Question: I am using a view to add a customized divider to listview.
I have a problem,I want to hide the divider which comes before the first list item.
Any suggestions how to do this?

I don't want that divider over first item (Akshay) should be visible.
Help me. Here is my code.
'''
<?xml version="1.0" encoding="utf-8"?>
<RelativeLayout xmlns:android="http://schemas.android.com/apk/res/android"
android:layout_width="fill_parent"
android:layout_height="wrap_content"
android:orientation="horizontal"
android:padding="5dip" >
<View
android:layout_width="fill_parent"
android:layout_height="1dp"
android:layout_marginLeft="10dp"
android:layout_marginRight="10dp"
android:layout_marginTop="0dp"
android:background="@android:color/darker_gray"/>
<!-- ListRow Left side Thumbnail image -->
<LinearLayout
android:id="@+id/thumbnail"
android:layout_width="wrap_content"
android:layout_height="wrap_content"
android:layout_alignParentLeft="true"
android:layout_marginRight="5dip"
android:padding="3dip" >
<ImageView
android:id="@+id/user_dp"
android:contentDescription="@string/app_name"
android:layout_width="60dip"
android:layout_height="60dip"
android:background="@drawable/ic_launcher"
/>
</LinearLayout>
<!-- Rightend Arrow -->
<ImageView
android:id="@+id/arrow"
android:contentDescription="@string/app_name"
android:layout_width="wrap_content"
android:layout_height="wrap_content"
android:layout_alignParentRight="true"
android:layout_centerVertical="true"
android:background="@drawable/arrow"
/>
<!--User's Name-->
<TextView
android:id="@+id/username"
android:layout_width="wrap_content"
android:layout_height="wrap_content"
android:layout_toRightOf="@+id/list_image"
android:layout_marginLeft="75dip"
android:layout_centerVertical="true"
android:paddingBottom ="10dip"
android:text="hhs"
android:textColor="#040404"
android:textSize="20dip"
android:textStyle="bold"
android:typeface="sans" />
<!-- chat-->
<TextView
android:id="@+id/chat"
android:layout_width="wrap_content"
android:layout_height="wrap_content"
android:layout_below="@+id/username"
android:layout_alignLeft="@+id/username"
android:paddingTop="5dip"
android:layout_centerHorizontal="true"
android:text="Hi how are you"
android:textColor="#343434"
android:textSize="15dip" />
</RelativeLayout>
'''
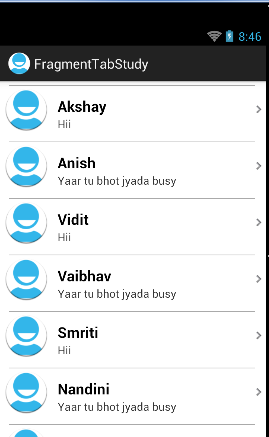
Answer: Why don't you try this approach for custom divider
you need to check the position of the 'cell' in your 'getView()' and accordingly you can from your code hide/show your custom divider
'''
if(childPosition==0)//is first child
{
YOURDIVIDER.setVisibility(View.GONE);
}
else
{
YOURDIVIDER.setVisibility(View.VISIBLE);
}
'''
you need to find your divider view for this, before doing this.